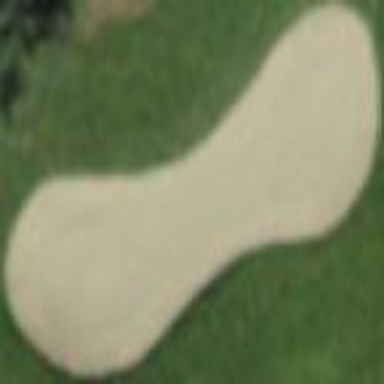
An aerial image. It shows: Sand bunker on golf course.